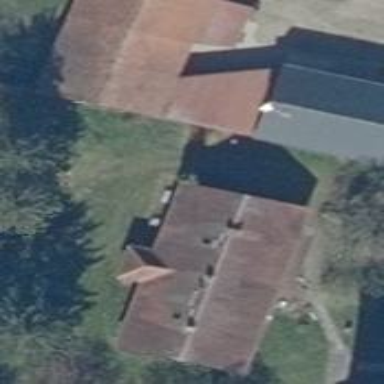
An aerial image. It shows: Building.